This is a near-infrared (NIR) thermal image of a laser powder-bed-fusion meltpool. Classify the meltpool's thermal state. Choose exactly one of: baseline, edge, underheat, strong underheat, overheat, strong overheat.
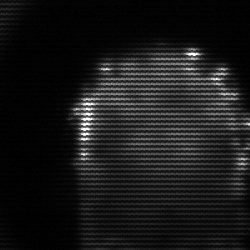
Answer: baseline